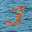
Label: 3